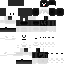
A female human skin with pale skin, wearing brown long hair dressed in a blue hoodie and black pants, featuring a closed mouth.